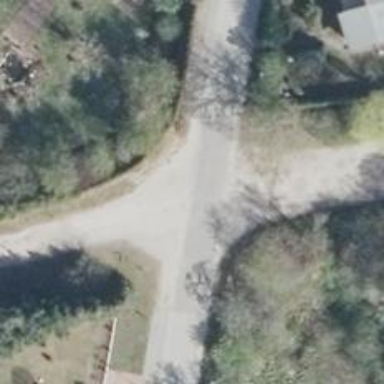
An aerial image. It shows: Residential road.